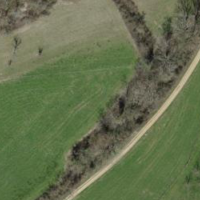
EUNIS habitat code: 52
Species observed at this site:
Pholidoptera griseoaptera